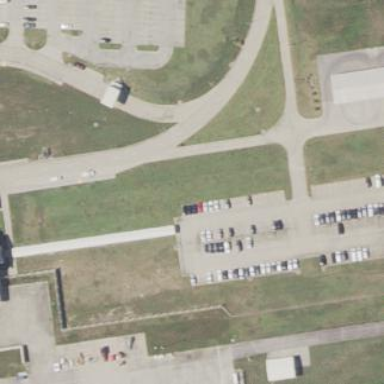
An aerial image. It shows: Parking area.